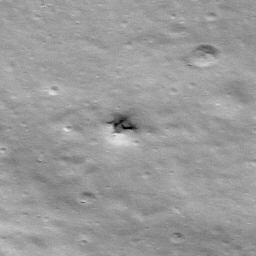
Pit: Stevinus 5
Host crater: Stevinus
Host type: impact_melt
Lunar coordinates: latitude -32.452, longitude 54.675